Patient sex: F
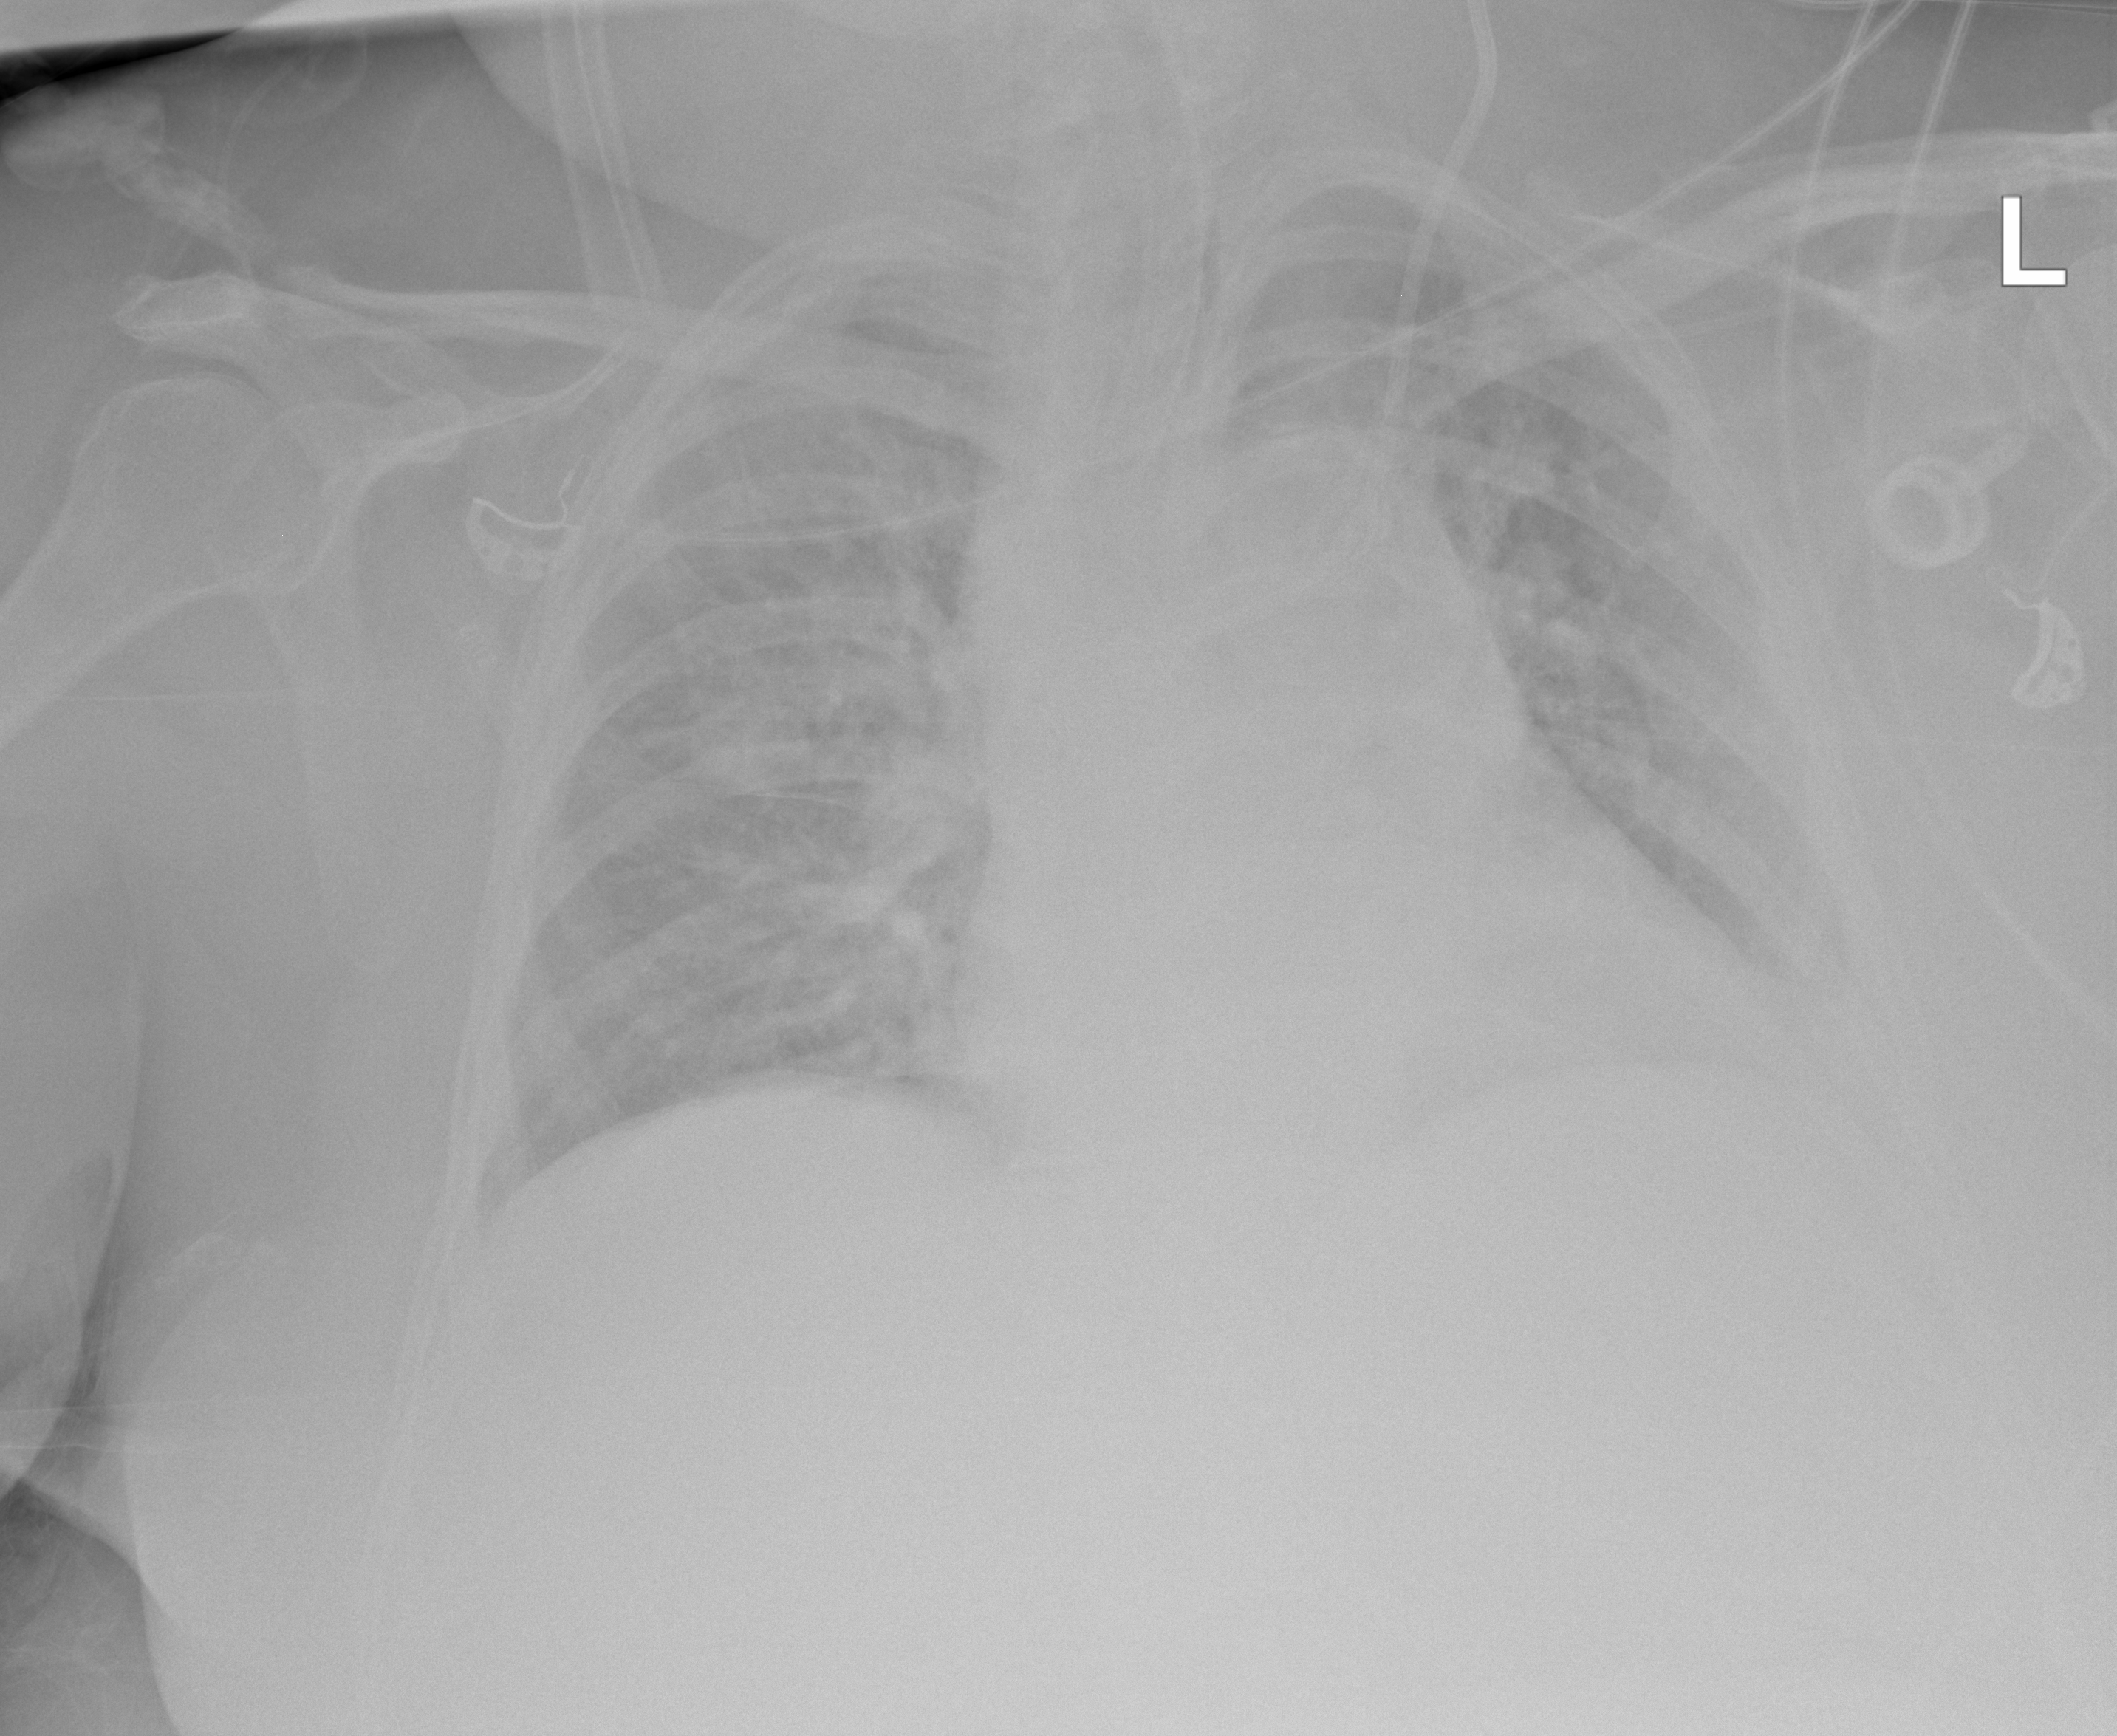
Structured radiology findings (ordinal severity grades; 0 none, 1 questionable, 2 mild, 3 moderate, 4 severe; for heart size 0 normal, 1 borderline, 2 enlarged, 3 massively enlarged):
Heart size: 1
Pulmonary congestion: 2
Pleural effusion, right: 0
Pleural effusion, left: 2
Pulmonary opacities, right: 2
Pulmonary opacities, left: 2
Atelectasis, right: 0
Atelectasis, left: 2